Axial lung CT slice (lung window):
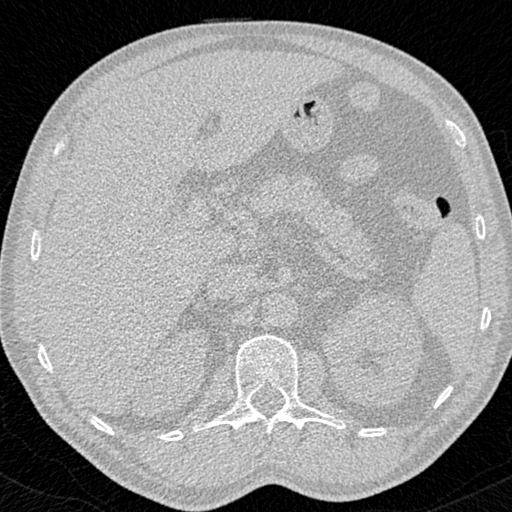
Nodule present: no